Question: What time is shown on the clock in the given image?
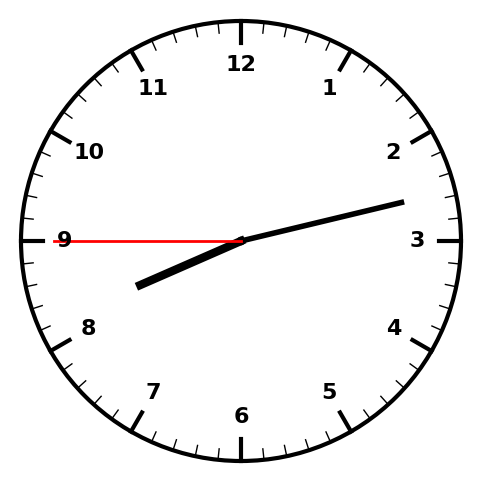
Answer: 08:12:45